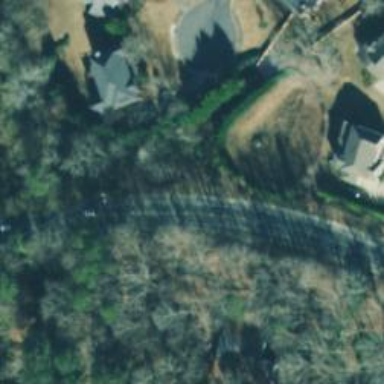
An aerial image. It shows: Tertiary road.